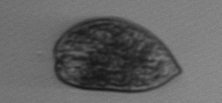
Label: Prorocentrum_micans